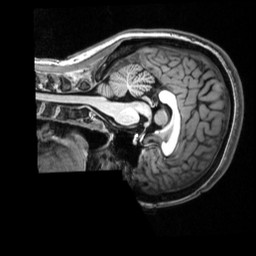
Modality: T1w
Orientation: sagittal
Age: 22
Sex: female
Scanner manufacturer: siemens
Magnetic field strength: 3 T
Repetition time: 2.53 s
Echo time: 0.00339 s